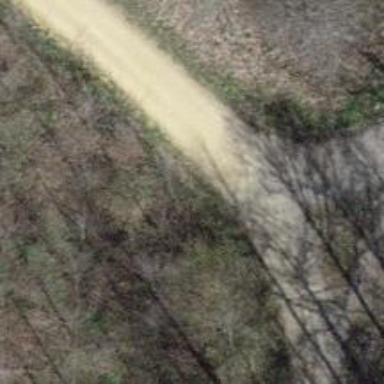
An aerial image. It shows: Track with grade 2 gravel surface.